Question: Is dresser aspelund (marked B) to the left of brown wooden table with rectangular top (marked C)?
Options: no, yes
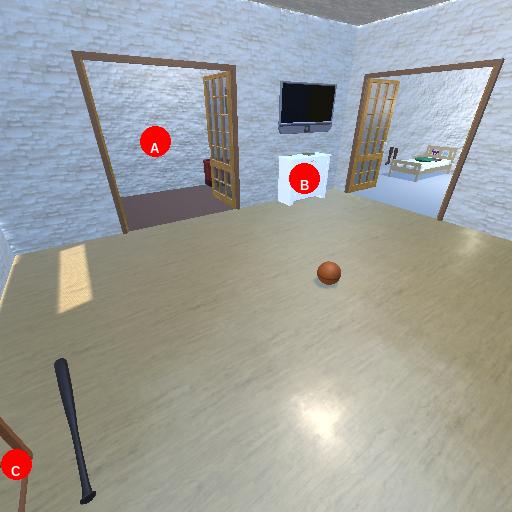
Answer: no